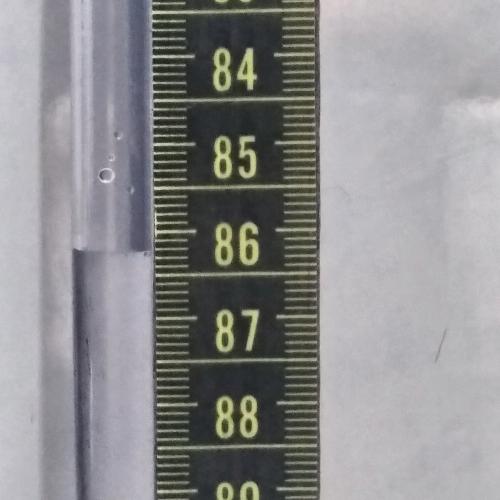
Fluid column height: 86.2 cm